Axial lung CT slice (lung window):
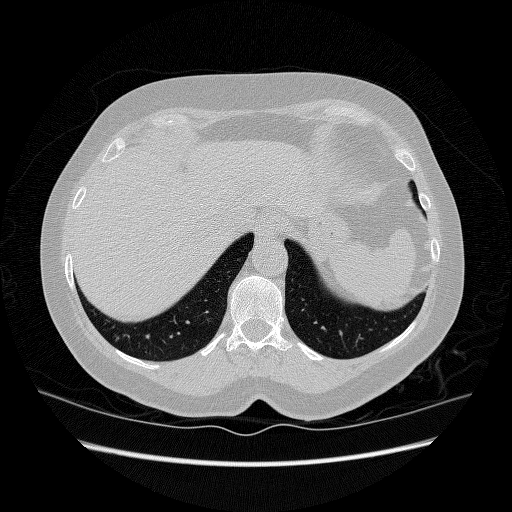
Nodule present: no